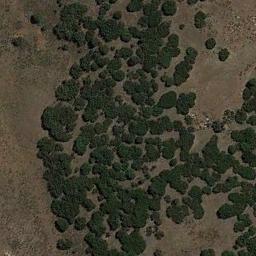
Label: chaparral